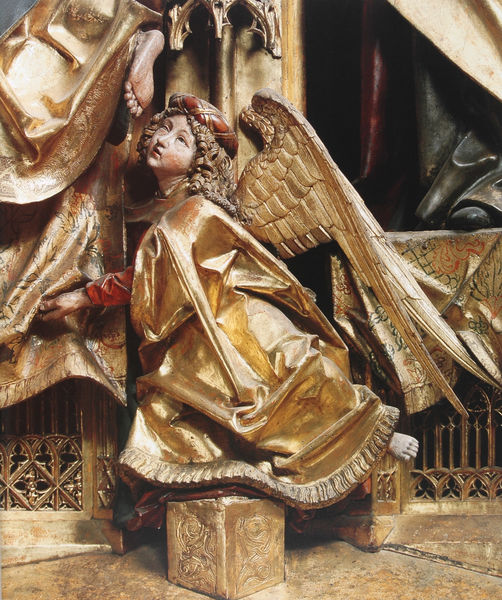
Titel: Hochaltar, Mittelschrein, Engel mit Gewand der Gottesmutter
Künstler: Michael Pacher
Standort: St. Wolfgang (Salzkammergut)
Institution: Wallfahrts- und Pfarrkirche
Schlagwörter: flügel, fuß, gruppe, hand, umhang, ausschnitt, haar, holz, hut, kleid, mund, schwarz, blick, blüten, rot, zaun, haube, rock, hemd, kappe, mütze, arm, diener, falten, federn, gesicht, sockel, stein, ärmel, hände, kirche, boden, figur, gewand, gold, haare, mantel, saum, gotik, lippen, locken, fliegen, engel, putte, ranken, skulptur, statue, füße, klein, hocker, schemel, gefolge, falte, robe, geländer, faltenwurf, zehen, bemalt, foto, barfuss, vergoldet, religion, schweben, dache, gebet, altar, schnitzerei, würfel, gotisch, spitzbogen, angel, heaven, heben, baldachin, child, feet, golden, kirchlich, bode, heilig, holzfigur, fassung, curls, wings, hölzer, gewandfalten, glod, kubus, altarfigur, foot, holzschnitzerei, gelockt, leinberger, schnitherei, fußsohle, plasti, block, barefoot, mystery, fences, mystic, red hat, angel wings, ornnate, heavennly, ornate detailing